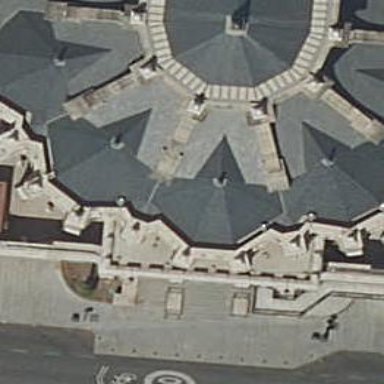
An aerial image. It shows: Building with pyramidal roof.